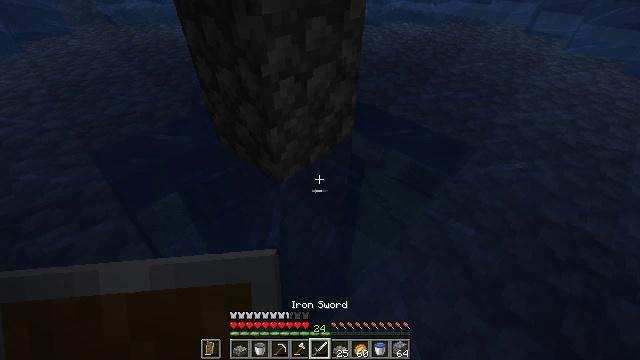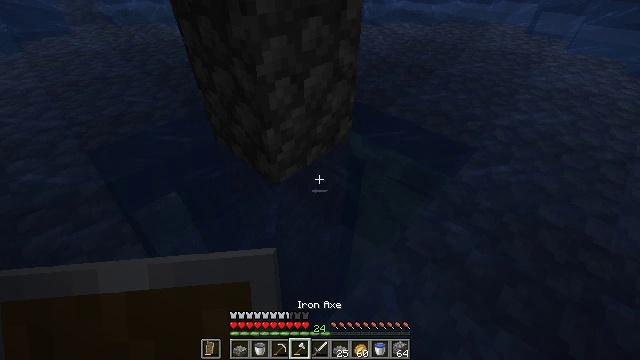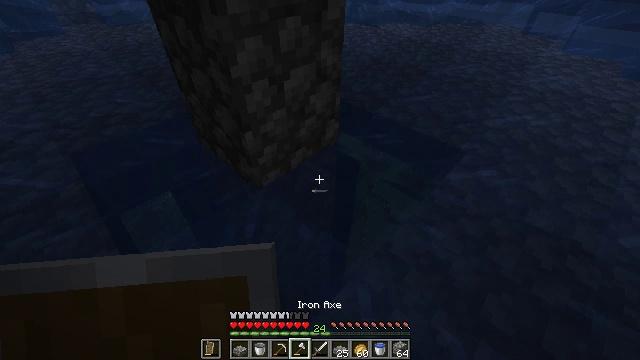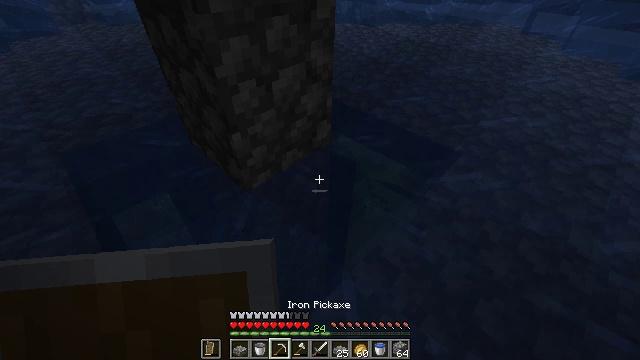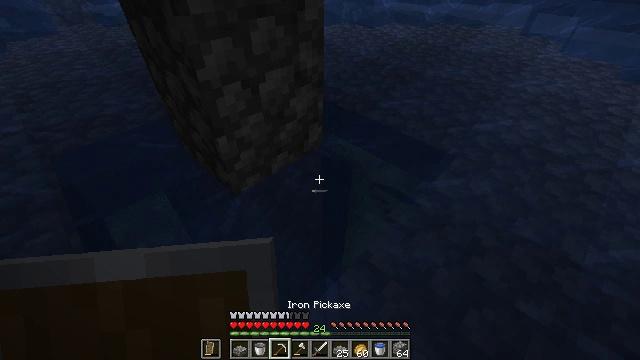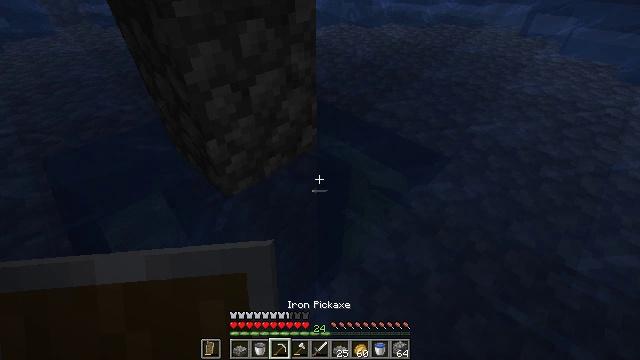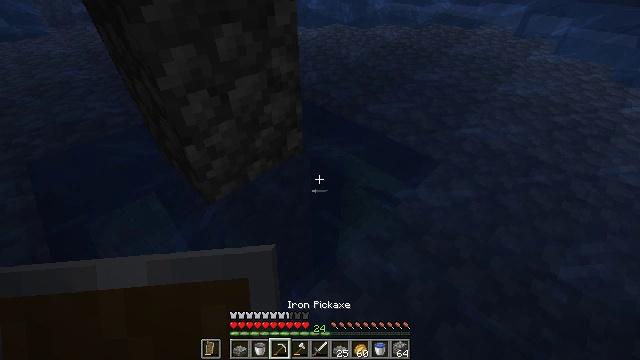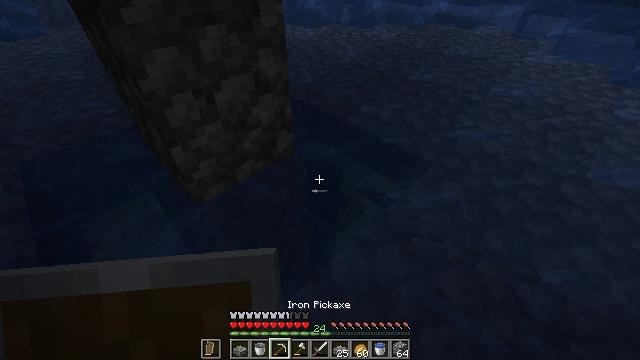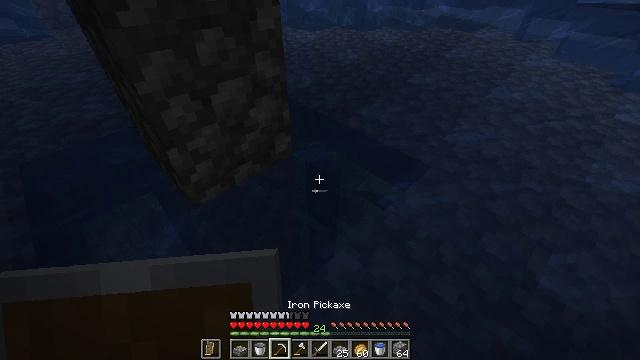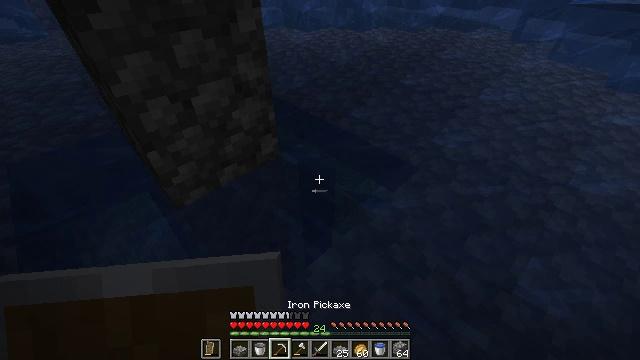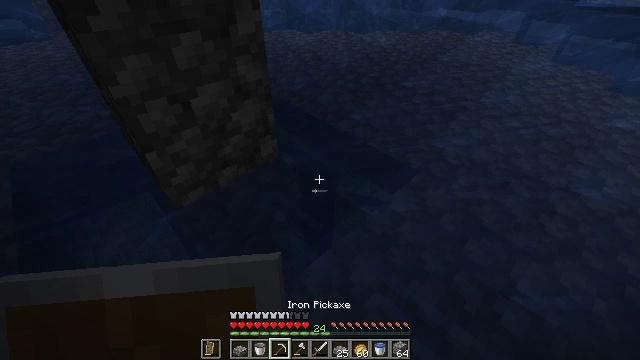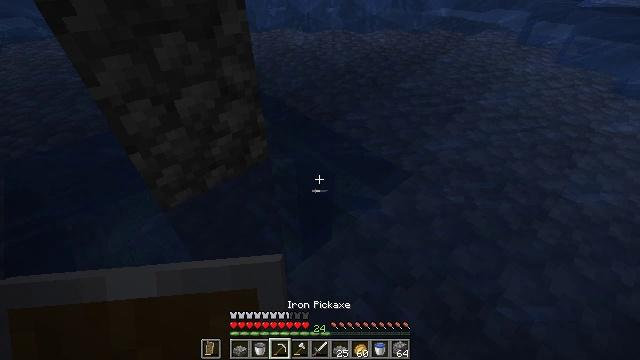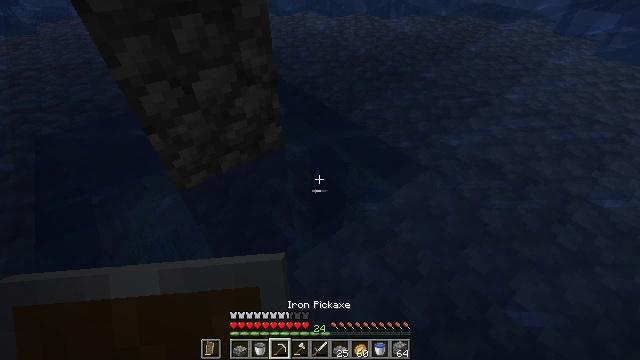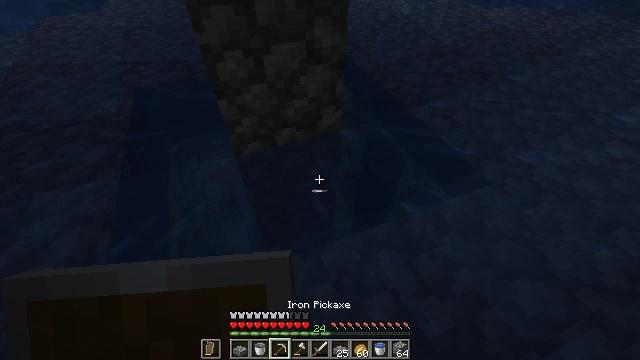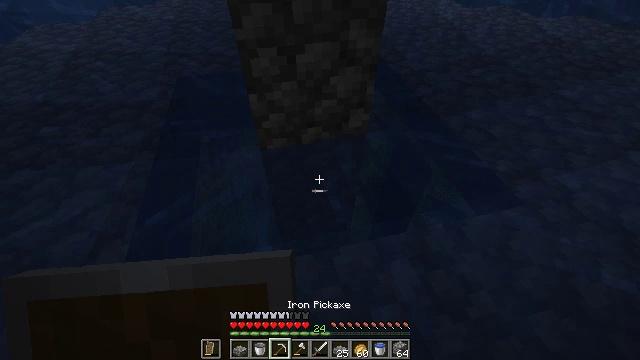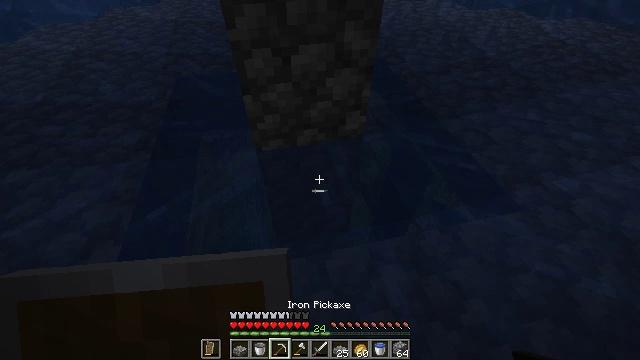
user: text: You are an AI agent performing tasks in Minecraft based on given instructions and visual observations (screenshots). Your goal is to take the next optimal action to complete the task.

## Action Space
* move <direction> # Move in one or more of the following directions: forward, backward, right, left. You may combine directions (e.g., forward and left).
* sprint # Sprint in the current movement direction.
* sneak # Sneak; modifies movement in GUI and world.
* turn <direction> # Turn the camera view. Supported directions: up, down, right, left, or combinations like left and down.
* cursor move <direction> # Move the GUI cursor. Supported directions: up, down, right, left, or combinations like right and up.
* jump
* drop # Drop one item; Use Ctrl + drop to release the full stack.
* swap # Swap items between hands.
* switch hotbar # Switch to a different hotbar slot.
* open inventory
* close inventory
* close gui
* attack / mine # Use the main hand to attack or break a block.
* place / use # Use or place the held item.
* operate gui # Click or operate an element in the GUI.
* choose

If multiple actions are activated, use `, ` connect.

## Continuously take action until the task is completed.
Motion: motion action
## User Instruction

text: Make an oak sign using planks.
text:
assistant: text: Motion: move right
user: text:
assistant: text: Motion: move right
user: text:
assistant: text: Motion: move right
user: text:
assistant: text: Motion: move right
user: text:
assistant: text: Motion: move back and move right
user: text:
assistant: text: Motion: move back and move right
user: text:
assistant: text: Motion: move back and move right
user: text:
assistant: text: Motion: move right
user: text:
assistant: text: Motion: move right
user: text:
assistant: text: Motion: move right
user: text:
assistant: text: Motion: move right, turn left
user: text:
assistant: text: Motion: turn left and down
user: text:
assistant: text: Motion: turn left and down
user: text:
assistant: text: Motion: turn left
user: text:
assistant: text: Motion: no_op
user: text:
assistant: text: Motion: turn left
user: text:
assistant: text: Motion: turn left
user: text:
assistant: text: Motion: turn left
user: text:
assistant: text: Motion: turn left
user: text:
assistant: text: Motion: no_op
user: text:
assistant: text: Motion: turn left
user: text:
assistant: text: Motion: turn left and up
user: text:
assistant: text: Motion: turn left and up
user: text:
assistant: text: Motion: no_op
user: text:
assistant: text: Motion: move back
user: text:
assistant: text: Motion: move back
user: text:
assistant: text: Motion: move back
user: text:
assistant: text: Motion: move back
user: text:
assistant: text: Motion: move back, turn left
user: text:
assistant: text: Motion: move back